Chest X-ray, AP view. Patient: 42 years old, sex F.
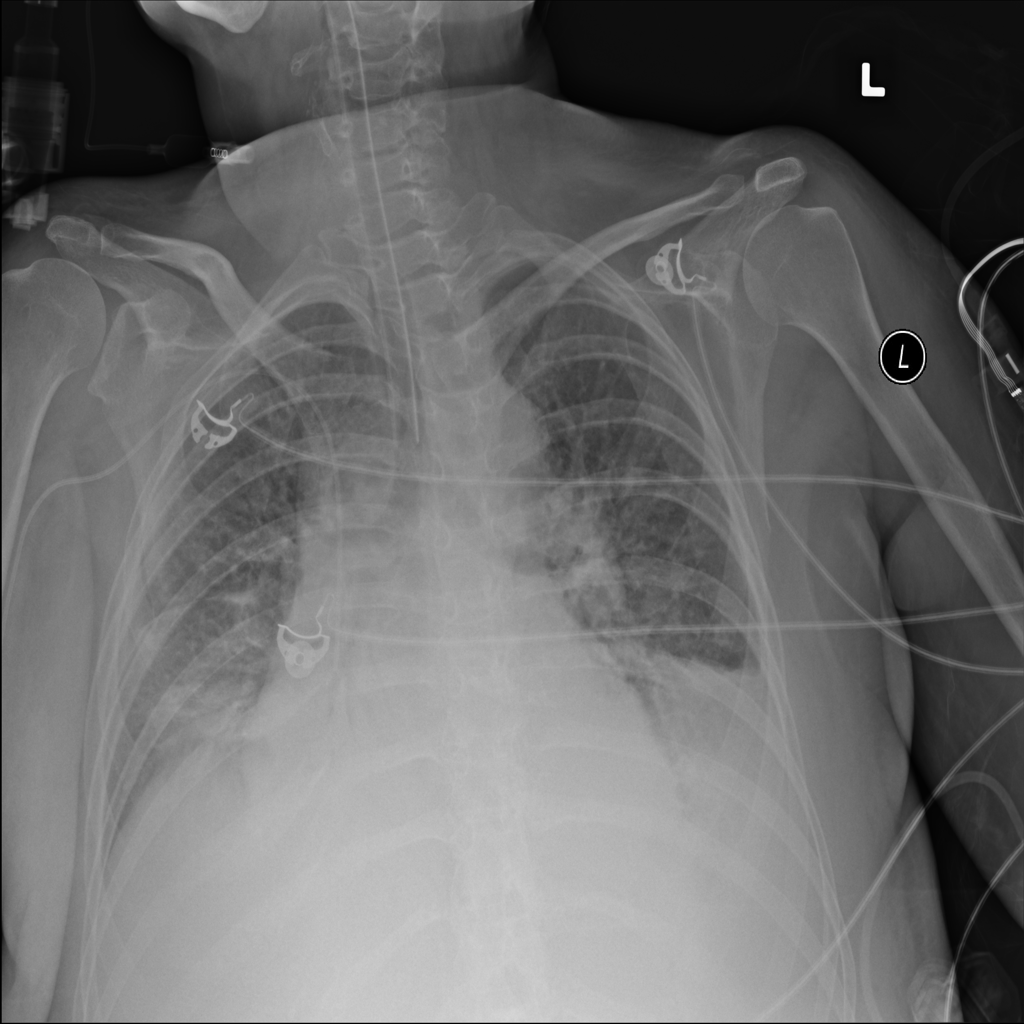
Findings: No Finding